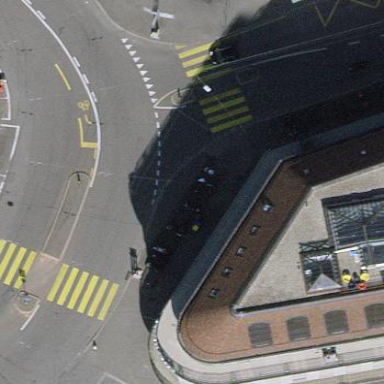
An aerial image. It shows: Motorcycle parking facility.